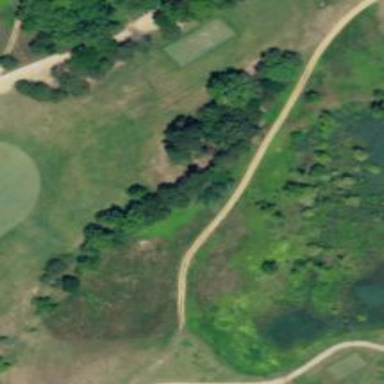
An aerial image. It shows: Path for both road and golf.